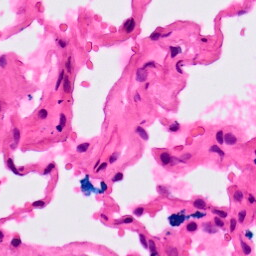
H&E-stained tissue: Lung